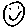
Label: smiley face